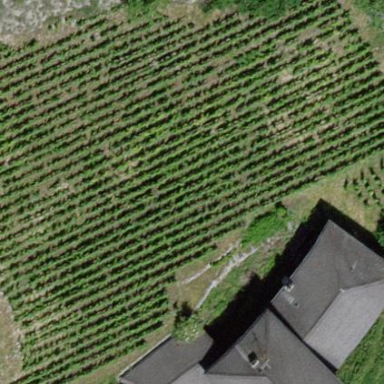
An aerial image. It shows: Vineyard where grapes are grown.